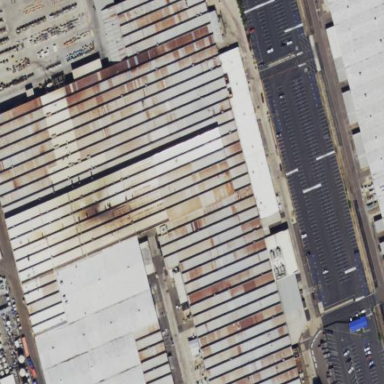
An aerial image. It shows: Industrial area.